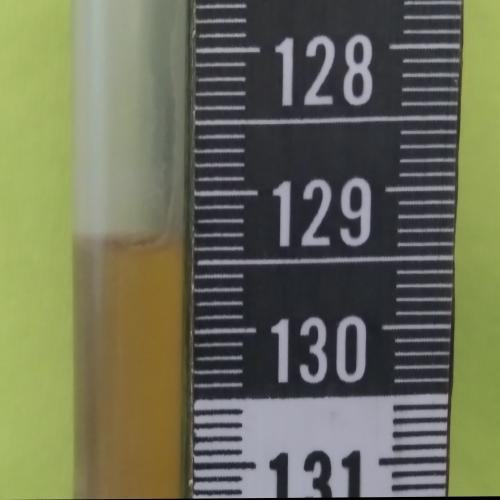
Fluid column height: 129.3 cm